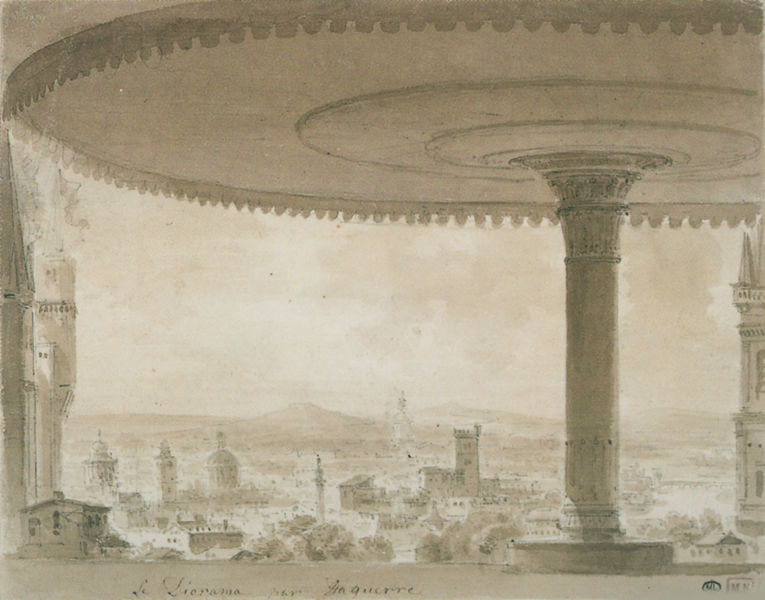
Titel: Diorama de Daguerre (vue du panaroma de la ville de Rome)
Künstler: Louis Jacques Mandé Daguerre
Institution: Paris, Musée du Louvre, département des Arts graphiques/ inv.RF 15646
Schlagwörter: himmel, wolken, aquarell, landschaft, stadt, säule, zeichnung, dach, gebäude, schirm, teller, horizont, häuser, hügel, kirche, rund, turm, schrift, ansicht, berge, monochrom, französisch, kirchen, orient, türme, scheibe, text, stempel, kapitell, baldachin, italienisch, irreal